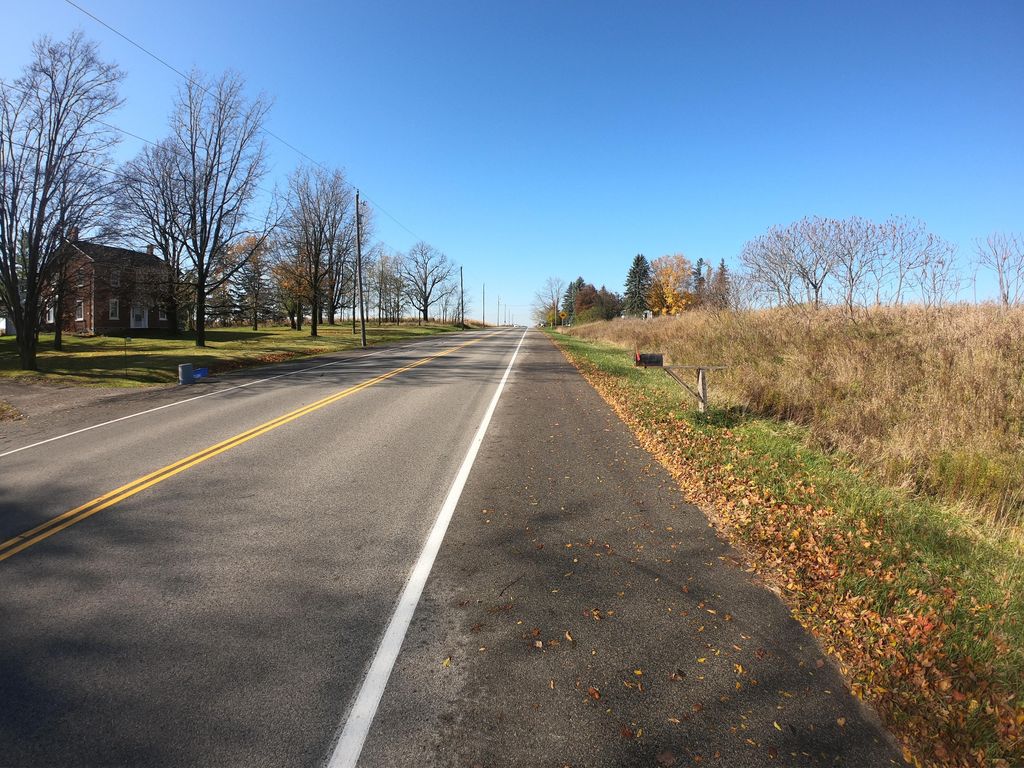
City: kitchener-waterloo